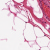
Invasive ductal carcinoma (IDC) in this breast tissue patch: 0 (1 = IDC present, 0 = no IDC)